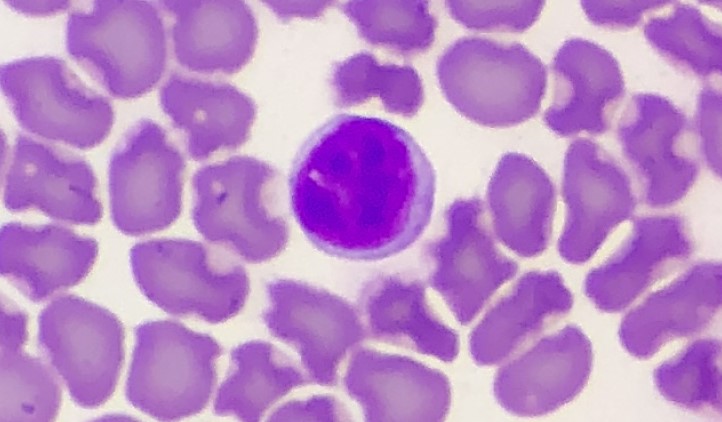
White blood cell type: Lymphocyte